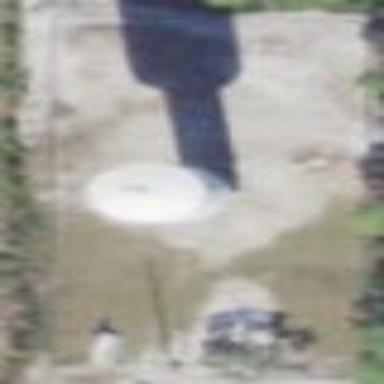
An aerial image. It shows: Man-made water works facility.